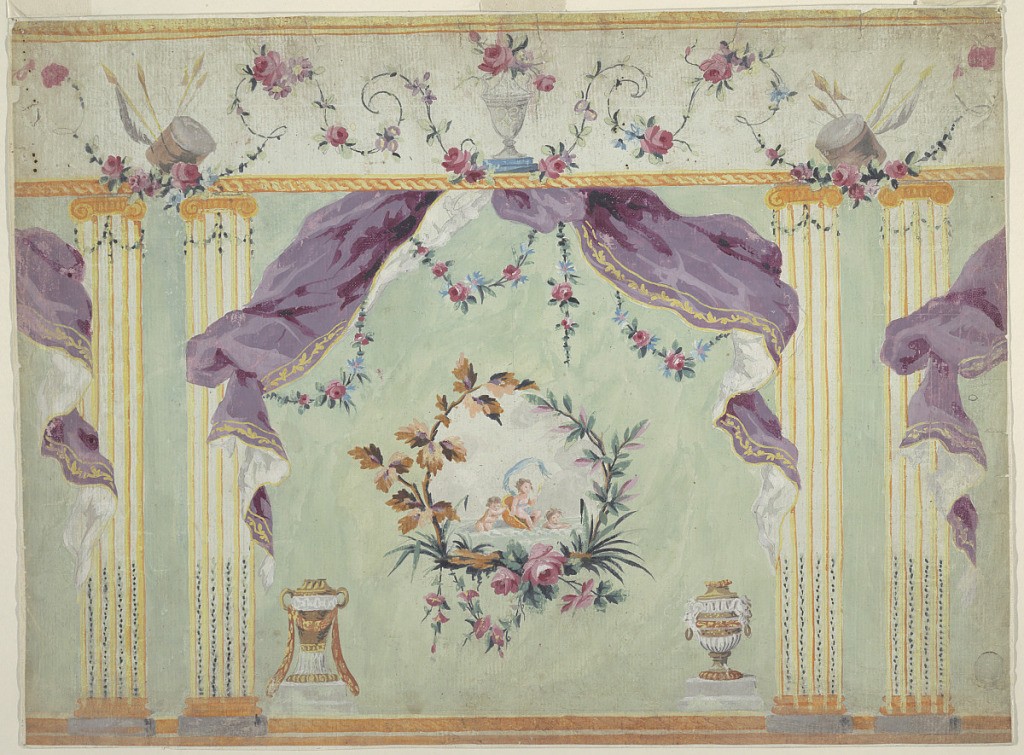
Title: Drawing
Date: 1780-1790
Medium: Pencil. Various gouache colors. White. Paper;
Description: Horizontal rectangle. Fluted Ionic pilasters to which the wings of a curtain are fastened support an entablature, the frieze of which is decorated with a flower vase and two trophies of arms which are connected by garlands. Two monumental vases of different designs stand inside beside the pilasters. A floral medallion is shown in the center of the field, containing three children, one of them with a mace and seated in a shell, on the sea. Somewhat more than one repeat is shown.